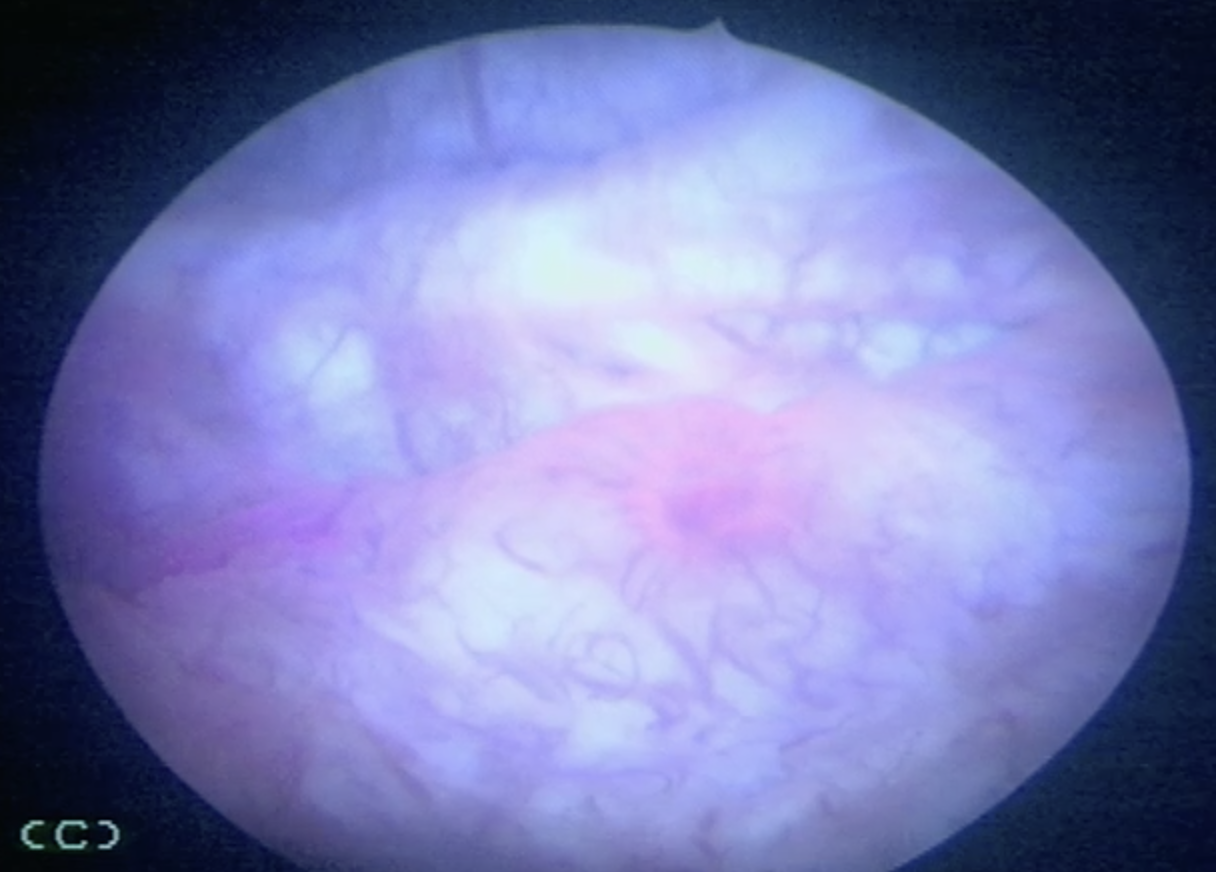
Modality: BLC
Class: Non-malignant
Subclass: InflammationNOS
Lesion: L2
Morphology: Non-papillary
Bladder cancer association: No